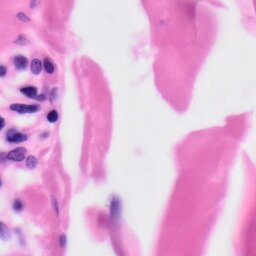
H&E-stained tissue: Skin